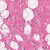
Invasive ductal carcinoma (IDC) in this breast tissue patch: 0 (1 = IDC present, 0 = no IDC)